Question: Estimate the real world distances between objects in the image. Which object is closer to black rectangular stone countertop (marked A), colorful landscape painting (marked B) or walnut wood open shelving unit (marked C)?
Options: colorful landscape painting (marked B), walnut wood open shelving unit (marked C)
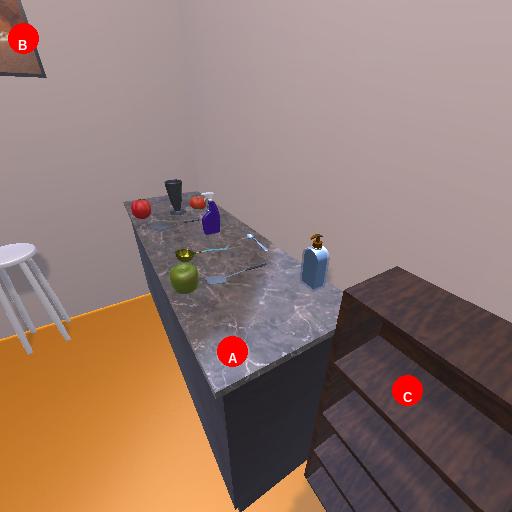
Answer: colorful landscape painting (marked B)